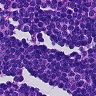
Metastatic tissue present: no